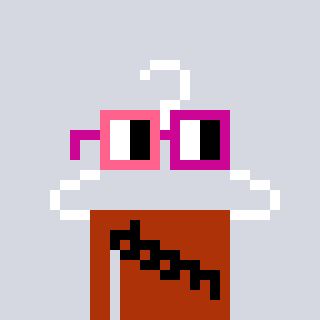
a pixel art character with square pink and red glasses, a hanger-shaped head and a hotbrown-colored body on a cool background